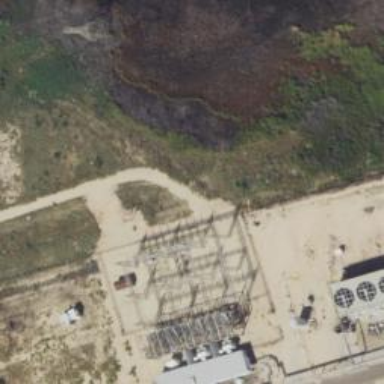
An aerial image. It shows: Industrial power substation enclosed by fence.